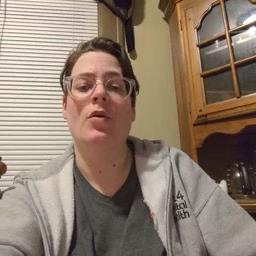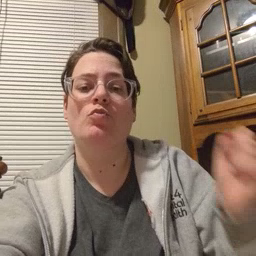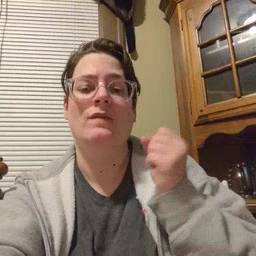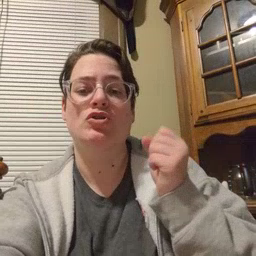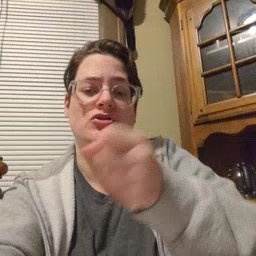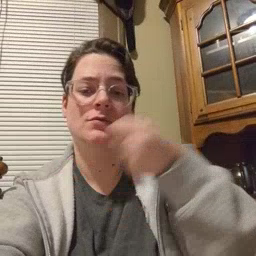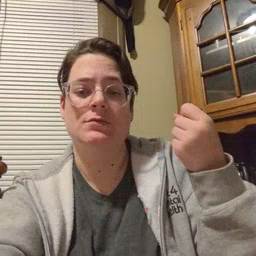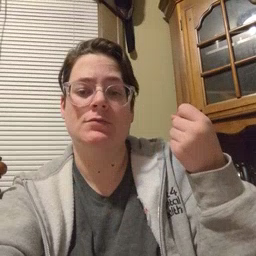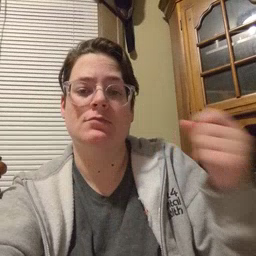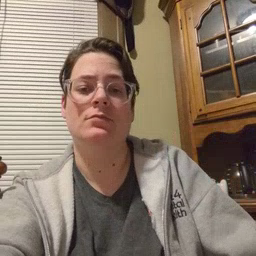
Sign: refrigerator